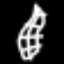
Label: leaf